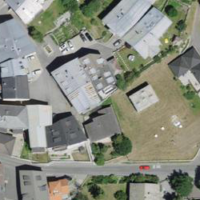
EUNIS habitat code: 54
Species observed at this site:
Sorbus aucuparia